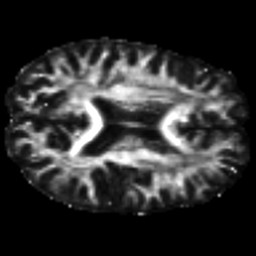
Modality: FA
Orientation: axial
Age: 25
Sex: male
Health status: healthy
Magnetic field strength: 3 T
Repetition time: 8.4 s
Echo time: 0.0926 s